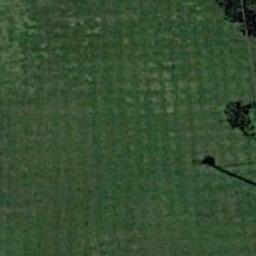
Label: meadow